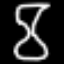
Label: hourglass